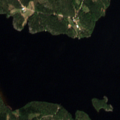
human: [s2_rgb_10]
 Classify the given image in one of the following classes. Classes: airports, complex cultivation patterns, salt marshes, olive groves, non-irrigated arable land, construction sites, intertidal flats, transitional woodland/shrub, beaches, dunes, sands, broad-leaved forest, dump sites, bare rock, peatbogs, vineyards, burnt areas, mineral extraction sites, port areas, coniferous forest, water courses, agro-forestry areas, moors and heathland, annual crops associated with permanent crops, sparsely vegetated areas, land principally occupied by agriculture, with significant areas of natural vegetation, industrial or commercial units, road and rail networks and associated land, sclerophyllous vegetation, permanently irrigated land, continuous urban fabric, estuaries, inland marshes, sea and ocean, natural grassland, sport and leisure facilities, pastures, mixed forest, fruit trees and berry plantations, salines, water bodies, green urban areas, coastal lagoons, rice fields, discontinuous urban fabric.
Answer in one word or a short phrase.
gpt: coniferous forest, water bodies